Question: I want to let my user pick a folder by showing a dialog.
Is this possible from JavaScript in a Firefox addon?

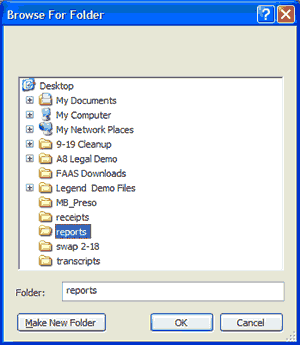
Answer: Yes, there is an easy method of doing so. The normal method is to use <URL>.
The primary difference from the example on that page is that in the parameters passed to the 'init()' method, you specify 'nsIFilePicker.modeGetFolder' as the 'mode'. In addition, given that you are looking for a directory, you want to only include the 'nsIFilePicker.filterAll' filter, and not a filter for a particular extension type.
Example code from the MDN page, modified for picking folders (and given descriptive variable names):
'''
if (window === null || typeof window !== "object") {
//If you do not already have a window reference, you need to obtain one:
// Add a "/" to un-comment the version appropriate for your environment.
/* Add-on SDK environment:
var window = require('sdk/window/utils').getMostRecentBrowserWindow();
//*/
/* Overlay and bootstrap environments (from almost any context/scope):
var window = Components.classes["@mozilla.org/appshell/window-mediator;1"]
.getService(Components.interfaces.nsIWindowMediator)
.getMostRecentWindow("navigator:browser");
//*/
}
const nsIFilePicker = Components.interfaces.nsIFilePicker;
var filePicker = Components.classes["@mozilla.org/filepicker;1"]
.createInstance(nsIFilePicker);
filePicker.init(window, "Dialog Title", nsIFilePicker.modeGetFolder);
filePicker.appendFilters(nsIFilePicker.filterAll );
var pickerStatus = filePicker.show();
if (pickerStatus == nsIFilePicker.returnOK
|| pickerStatus == nsIFilePicker.returnReplace
) {
var file = filePicker.file;
// Get the path as string. Note that you usually won't
// need to work with the string paths.
var path = filePicker.file.path;
// work with returned nsILocalFile...
}
'''